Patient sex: F
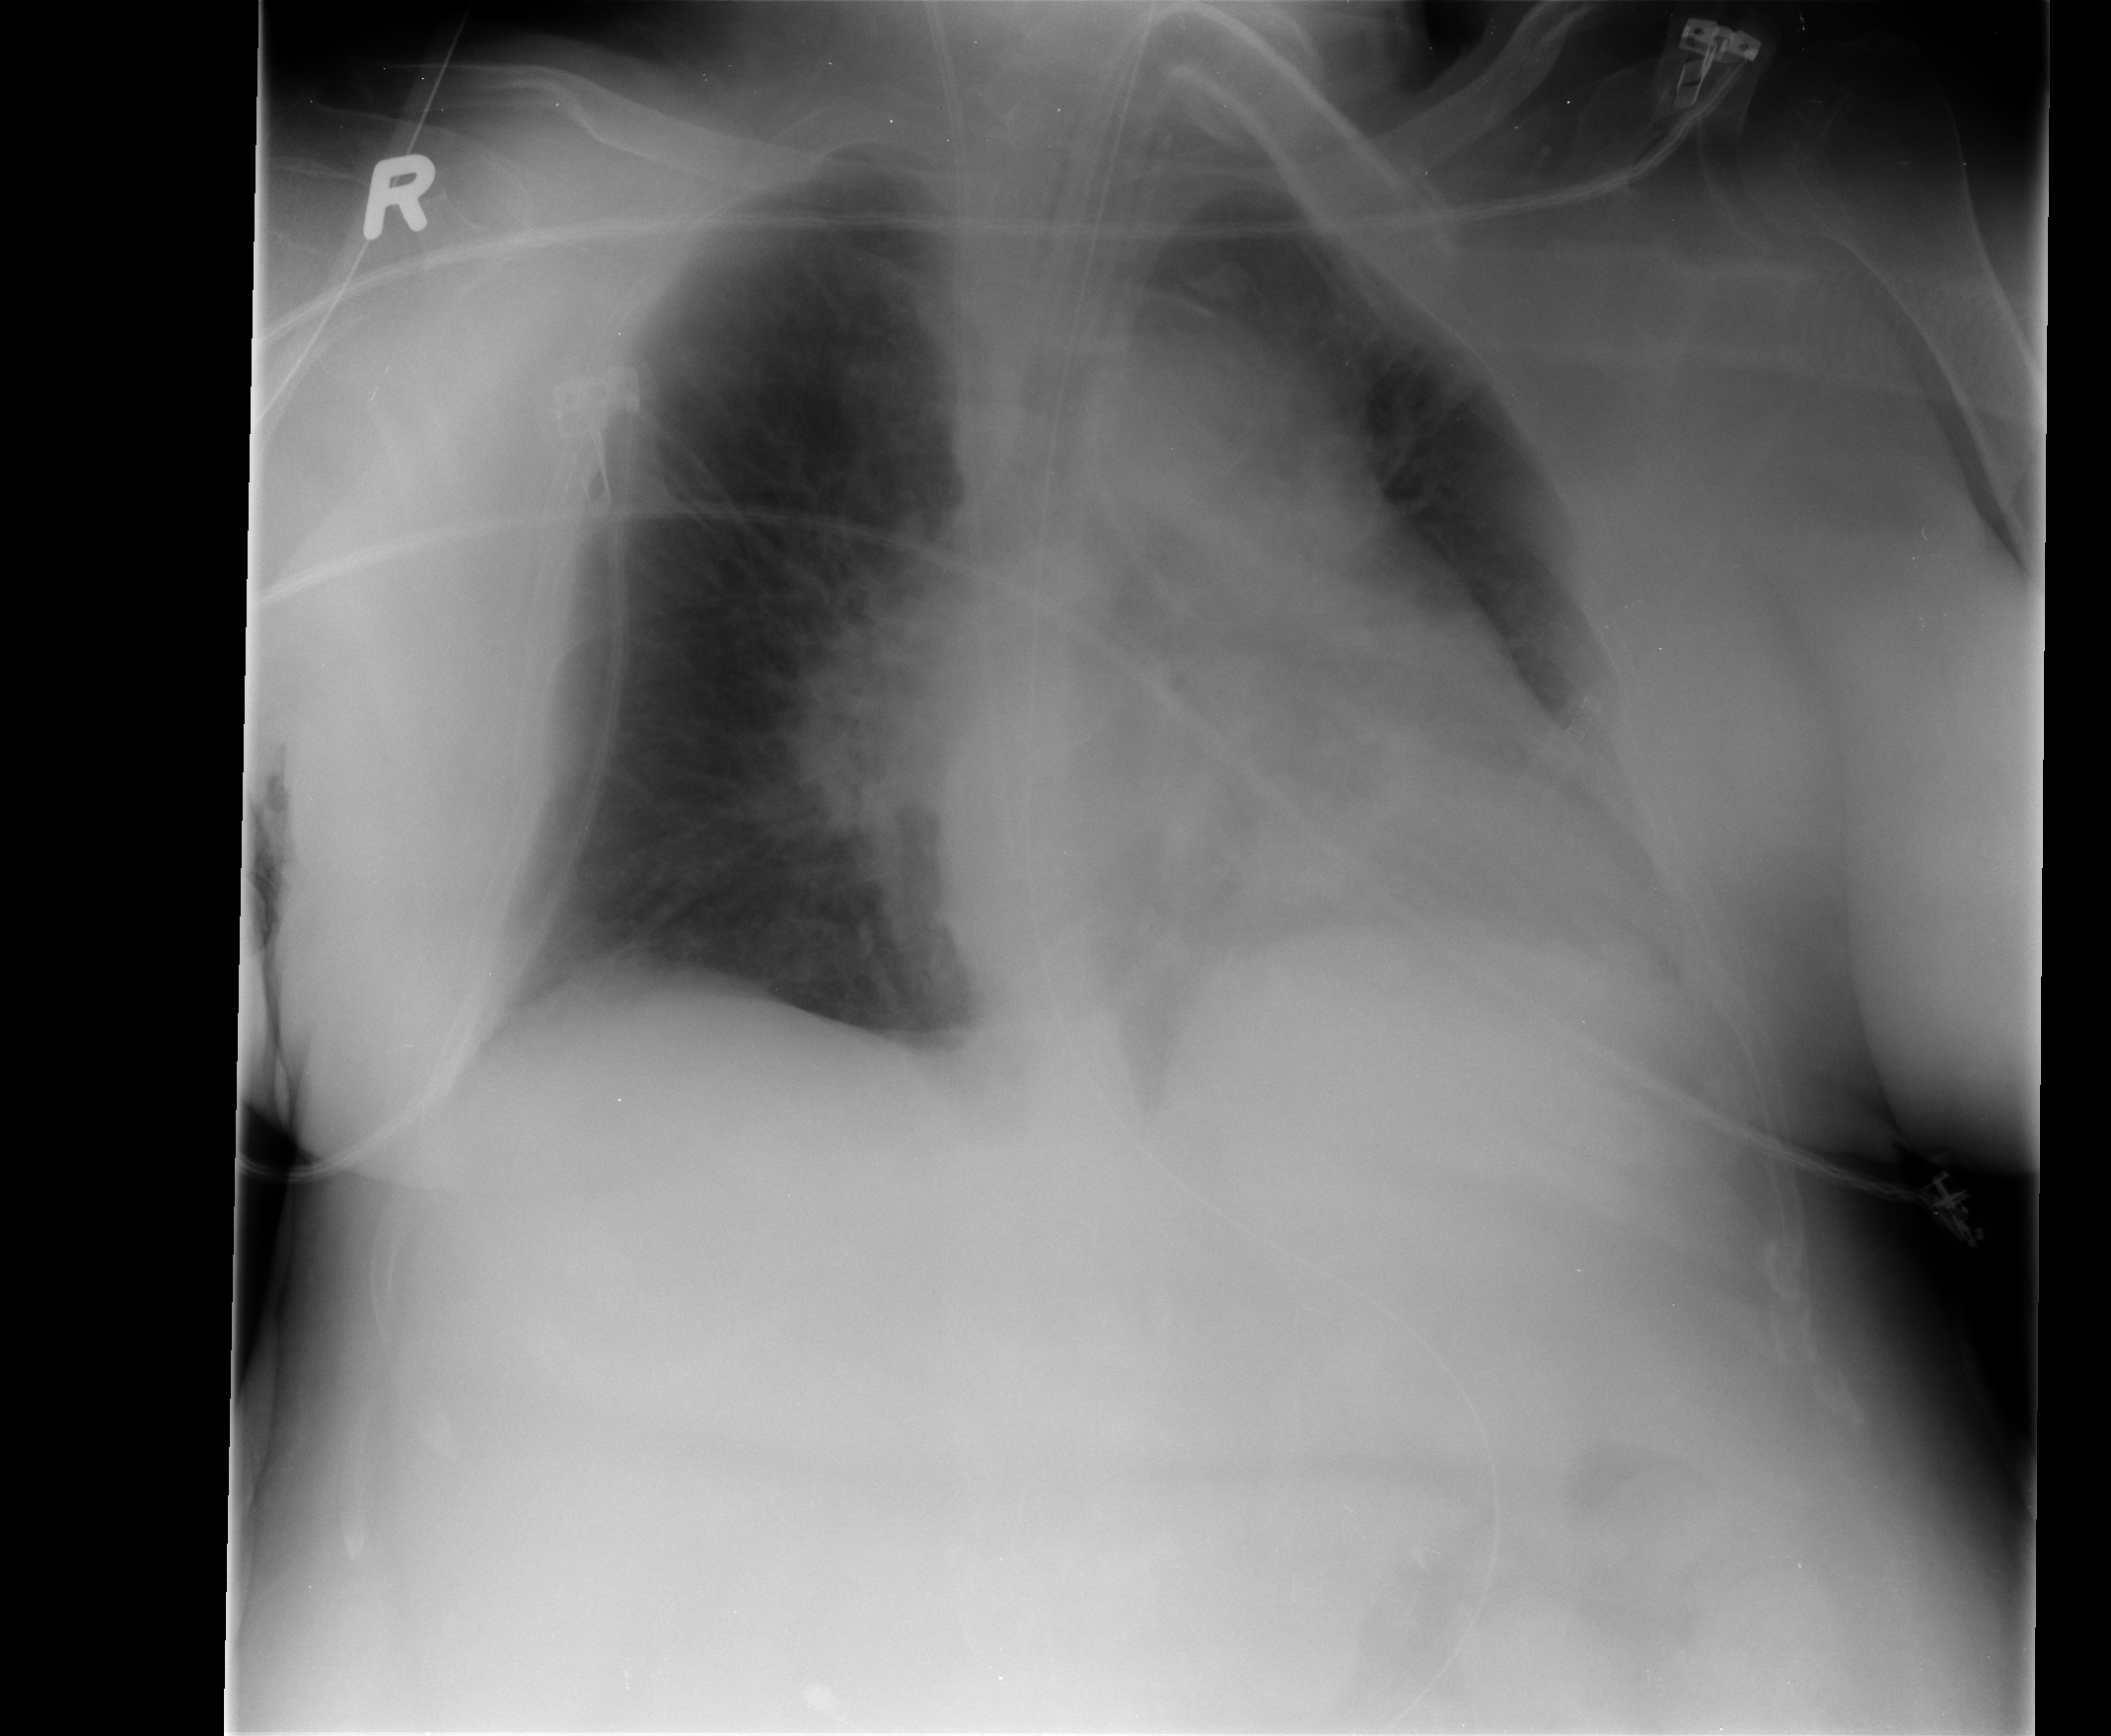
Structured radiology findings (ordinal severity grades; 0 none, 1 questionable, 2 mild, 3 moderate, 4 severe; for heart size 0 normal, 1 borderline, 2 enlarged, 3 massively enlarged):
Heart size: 2
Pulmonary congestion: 2
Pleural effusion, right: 0
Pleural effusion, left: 0
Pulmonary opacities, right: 0
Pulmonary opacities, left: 0
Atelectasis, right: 2
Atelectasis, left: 2